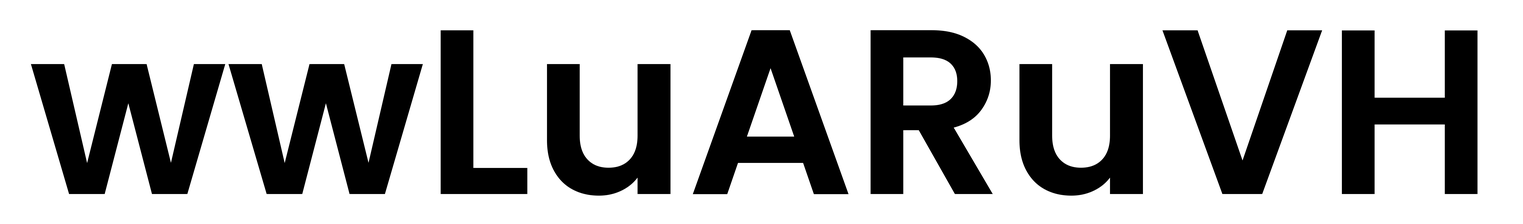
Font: Poppins-SemiBold